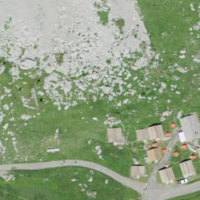
EUNIS habitat code: 50
Species observed at this site:
Pimpinella major